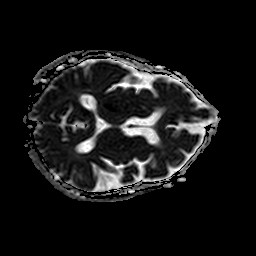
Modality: ADC
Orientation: axial
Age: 66
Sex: female
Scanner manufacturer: philips
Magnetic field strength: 1.5 T
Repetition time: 4.801 s
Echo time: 0.07764 s